Question: My nine patch ImageButtons are showing nine patch -Lines

(There is dotted line on the left of first ImageButton)
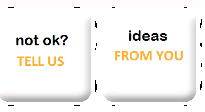
Answer: have you resized the image after you made it 9-patch?